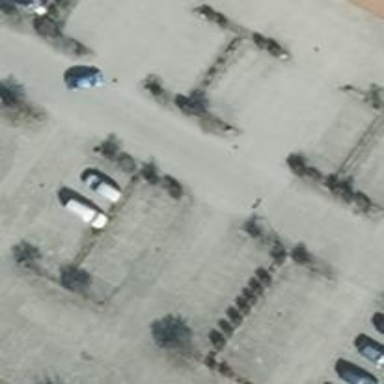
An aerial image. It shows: Road serving as parking aisle.